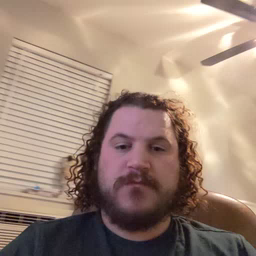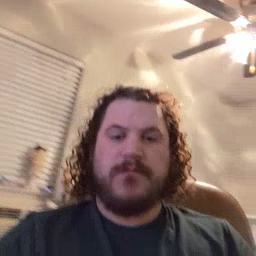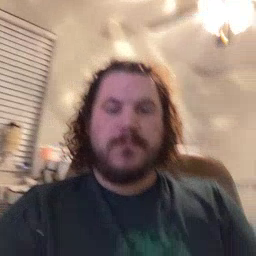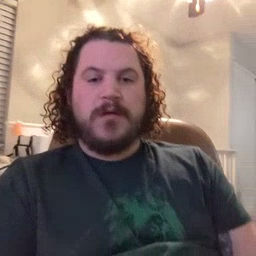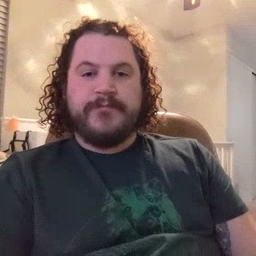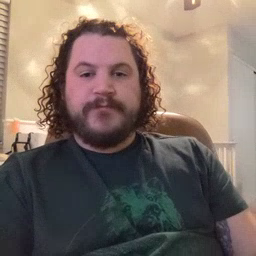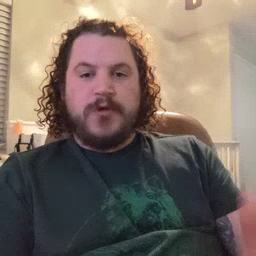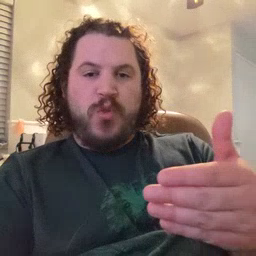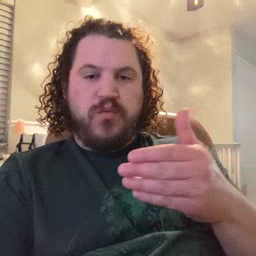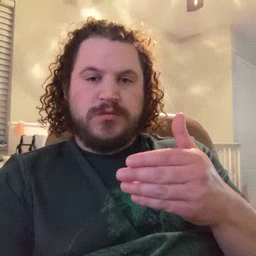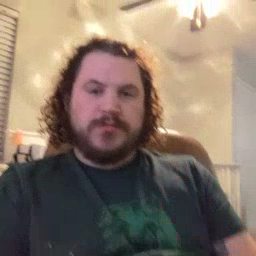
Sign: close